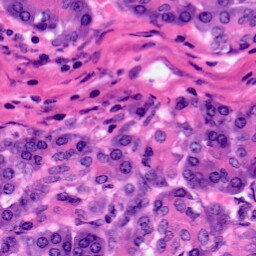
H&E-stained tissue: Pancreatic